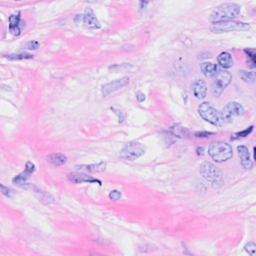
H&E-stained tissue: Breast